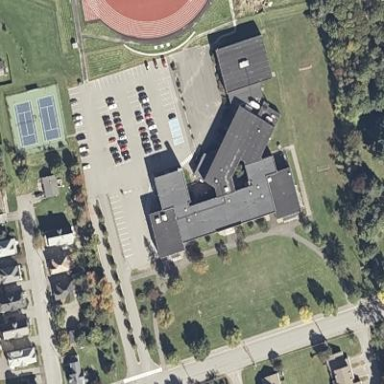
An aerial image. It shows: School.